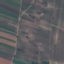
Land use / land cover: PermanentCrop